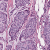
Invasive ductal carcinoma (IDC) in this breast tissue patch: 1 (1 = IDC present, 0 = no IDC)